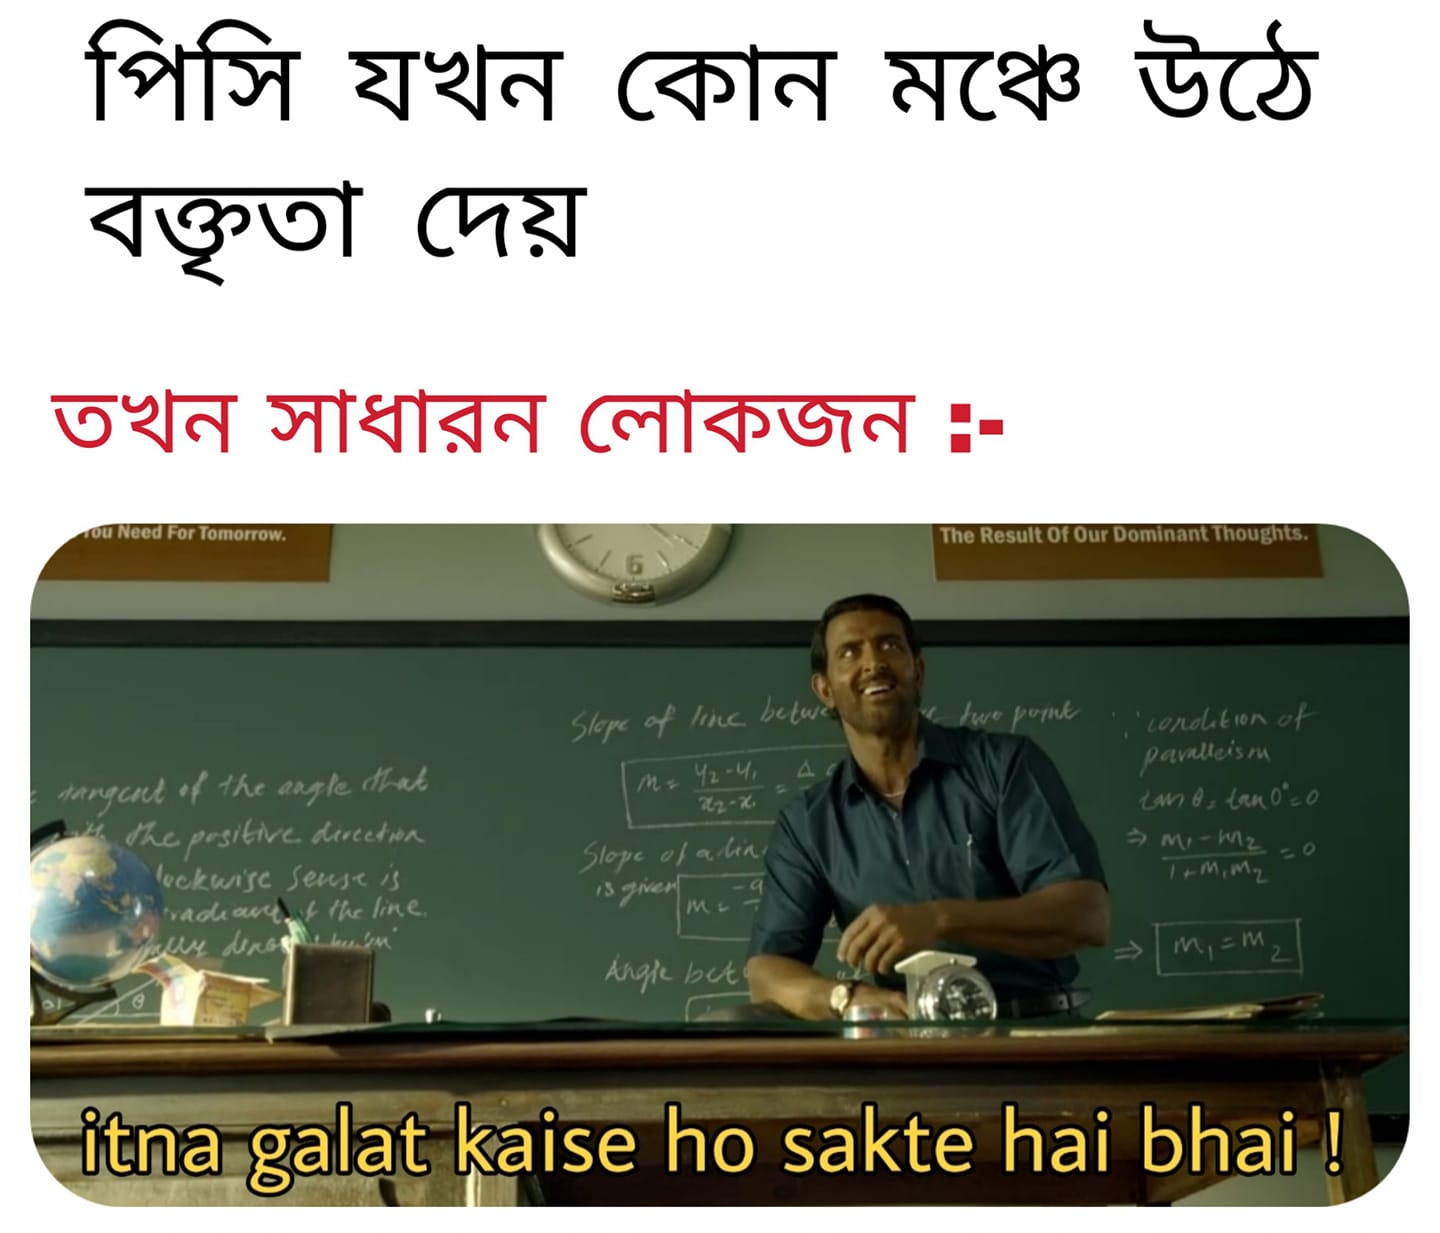
Caption: পিসি যখন কোন মঞ্চে উঠে বক্তৃতা দেয়    তখন সাধারন লোকজনঃ-    itna galat kaise ho sakte hai bhai !
Label: hate